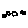
Label: cloud